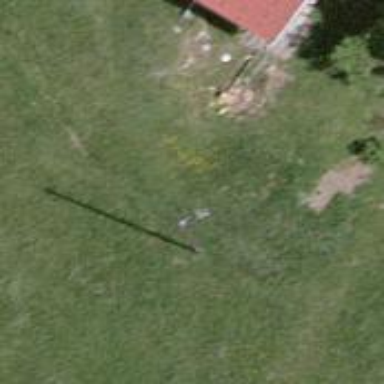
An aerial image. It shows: Power pole.